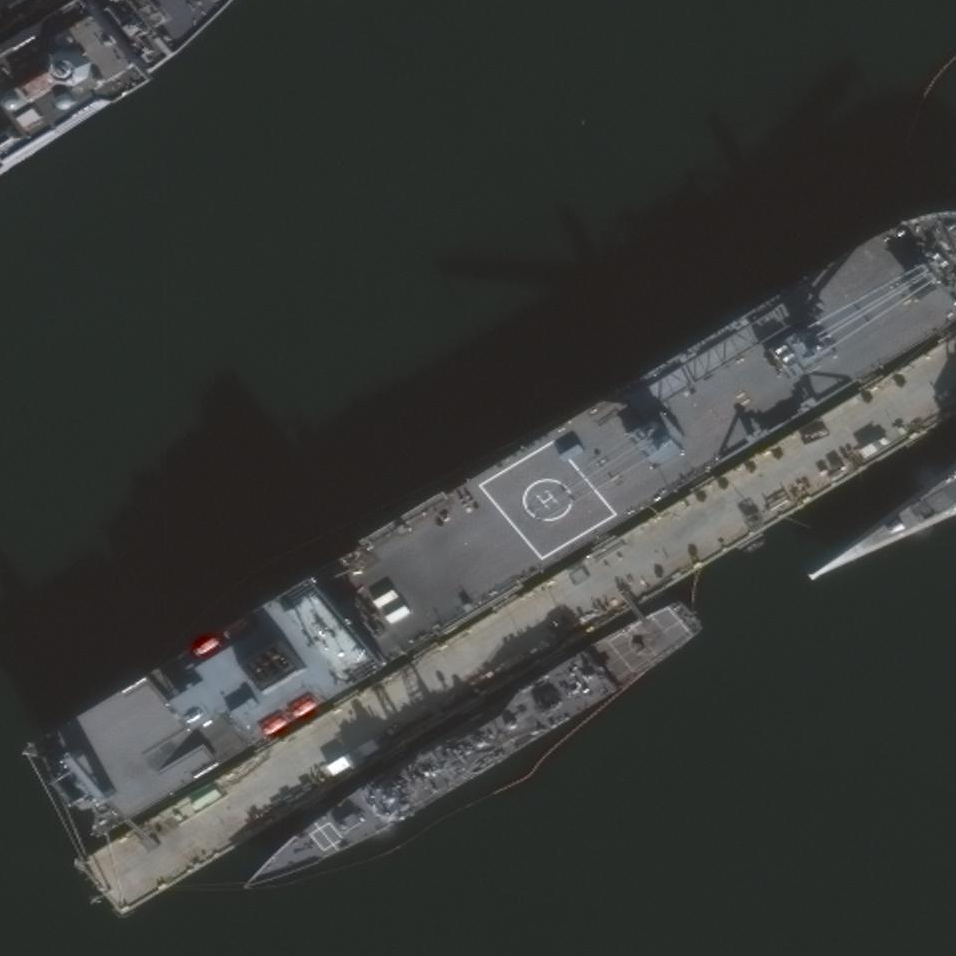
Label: Crane_ship